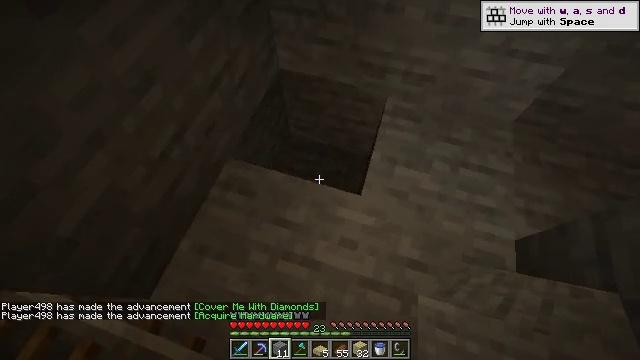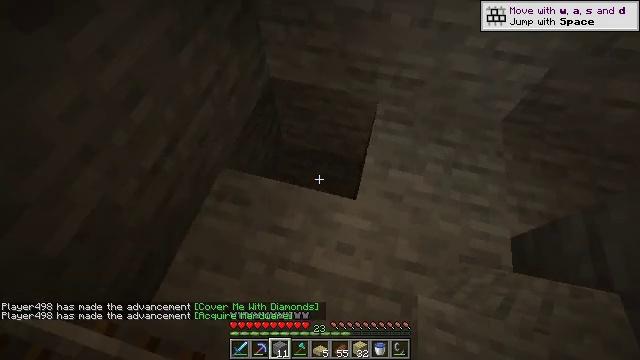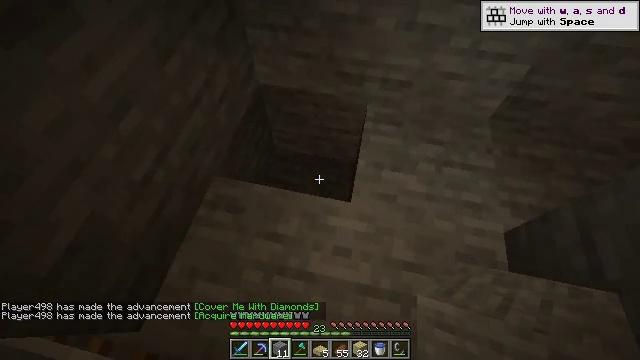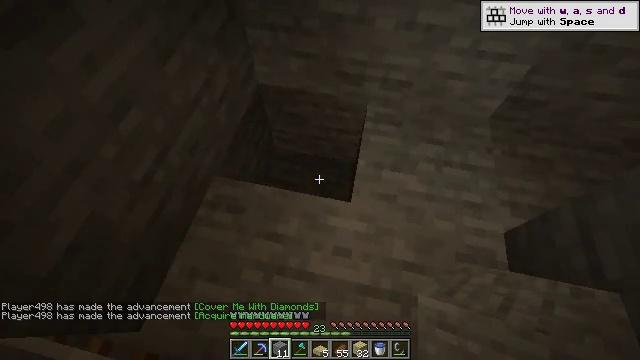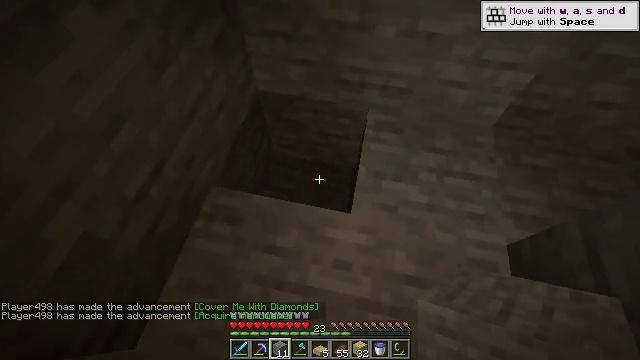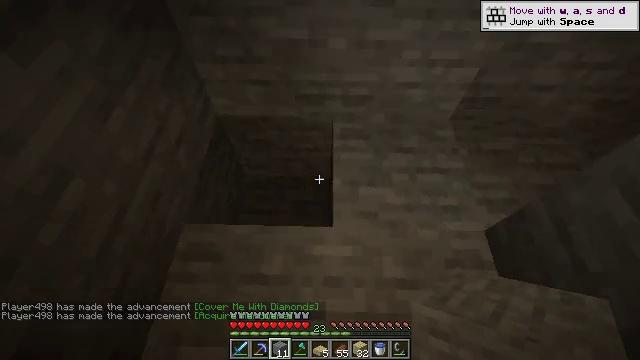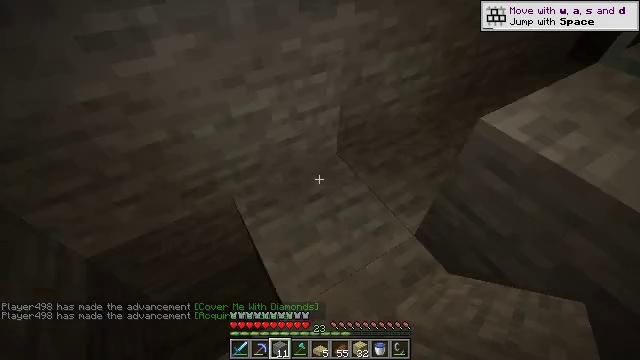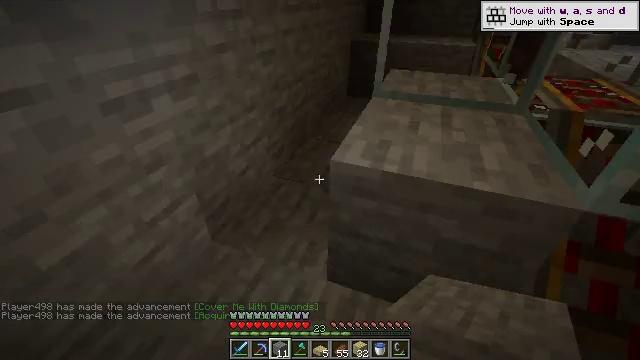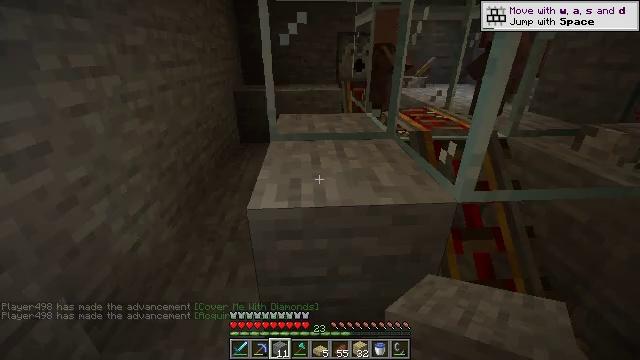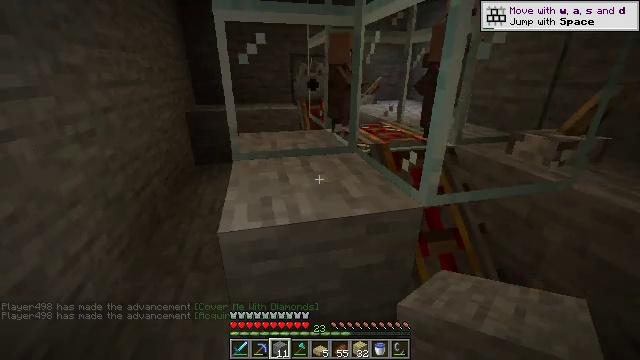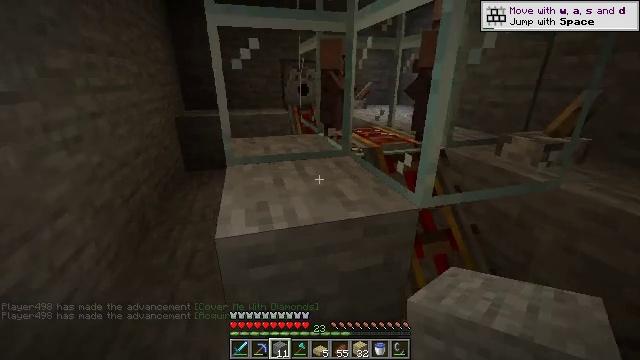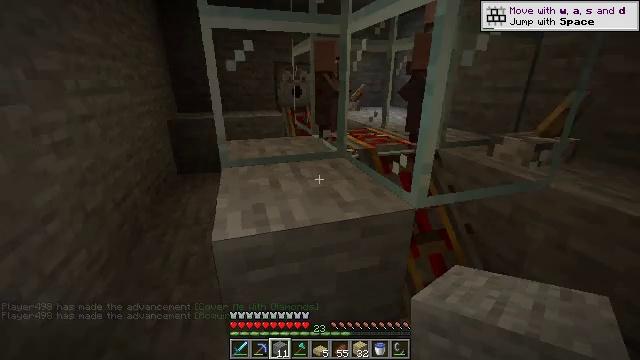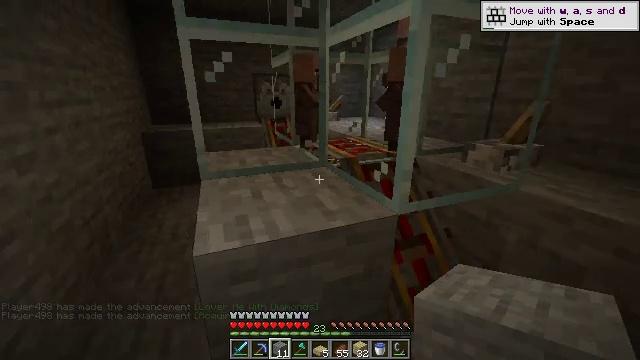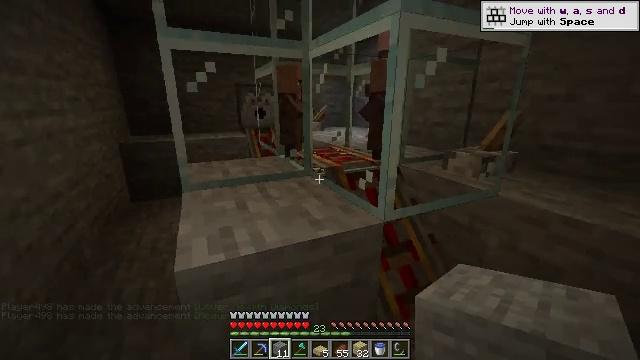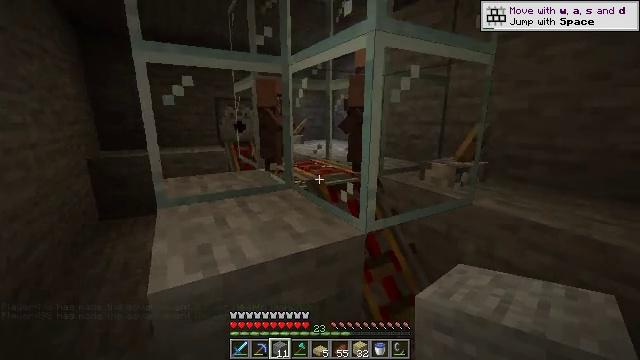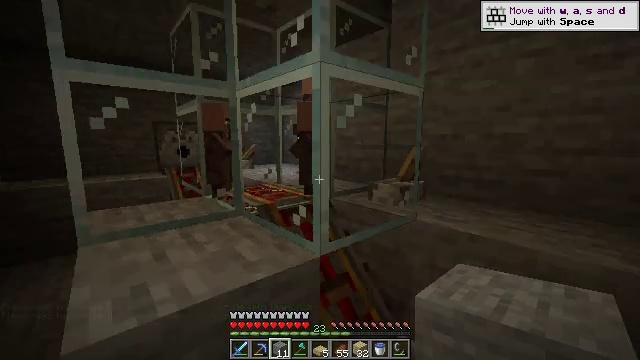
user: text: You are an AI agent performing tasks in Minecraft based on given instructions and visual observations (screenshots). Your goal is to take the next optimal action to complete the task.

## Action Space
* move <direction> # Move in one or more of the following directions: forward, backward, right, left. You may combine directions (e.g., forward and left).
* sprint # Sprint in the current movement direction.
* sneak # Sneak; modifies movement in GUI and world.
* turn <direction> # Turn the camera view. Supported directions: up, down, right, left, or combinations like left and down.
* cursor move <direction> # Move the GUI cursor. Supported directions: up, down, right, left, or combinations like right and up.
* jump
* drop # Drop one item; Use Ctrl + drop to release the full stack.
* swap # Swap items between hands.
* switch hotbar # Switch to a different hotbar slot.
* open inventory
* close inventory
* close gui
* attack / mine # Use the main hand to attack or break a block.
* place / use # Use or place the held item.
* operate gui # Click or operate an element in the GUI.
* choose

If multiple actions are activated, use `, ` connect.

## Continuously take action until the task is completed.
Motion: motion action
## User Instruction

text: Destroy the cauldron to put it in your inventory.
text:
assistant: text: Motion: turn right and up
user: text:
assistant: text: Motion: turn right
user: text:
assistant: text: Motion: no_op
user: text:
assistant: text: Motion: move forward
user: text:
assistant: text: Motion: move forward, turn right and up
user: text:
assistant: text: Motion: move forward, turn right and up
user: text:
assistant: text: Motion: turn right and up
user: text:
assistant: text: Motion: turn right and up
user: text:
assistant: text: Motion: turn right and up
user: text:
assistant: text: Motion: turn right and up
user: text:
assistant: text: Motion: turn right
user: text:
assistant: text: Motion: turn right and up
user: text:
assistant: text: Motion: turn right and up
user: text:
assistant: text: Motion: turn right and up
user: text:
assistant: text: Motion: turn right and up
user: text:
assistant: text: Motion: turn right and up
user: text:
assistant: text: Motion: turn left and up
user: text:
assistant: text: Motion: turn up
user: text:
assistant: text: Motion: no_op
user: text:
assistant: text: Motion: no_op
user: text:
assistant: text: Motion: no_op
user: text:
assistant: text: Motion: move right, turn left
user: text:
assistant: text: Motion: move right, turn left and down
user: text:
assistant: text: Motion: move right, turn left and down
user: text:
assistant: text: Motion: move right, turn left and down
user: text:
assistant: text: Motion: move right, turn left and down
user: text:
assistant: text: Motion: move right, turn left and down
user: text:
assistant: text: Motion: no_op
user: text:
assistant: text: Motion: no_op
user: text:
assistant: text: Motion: no_op